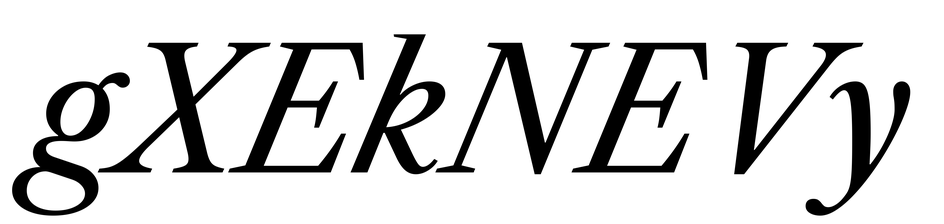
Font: LibreCaslonText-Italic_Italic